Aerial crown-view tile of a tropical tree (Barro Colorado Island, Panama), acquired 20241112:
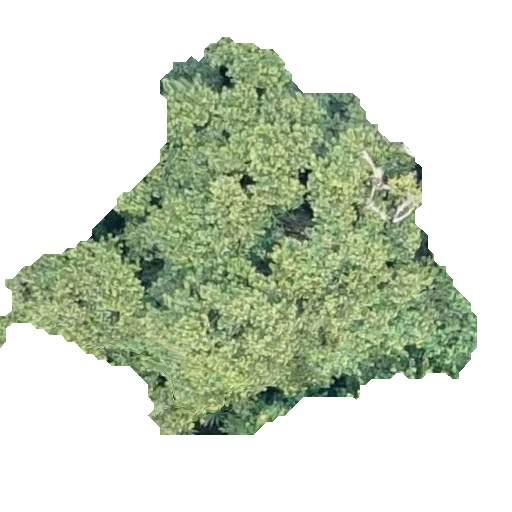
Species: Luehea seemannii
GBIF accepted scientific name: Luehea seemannii
Crown area: 167.024 m²